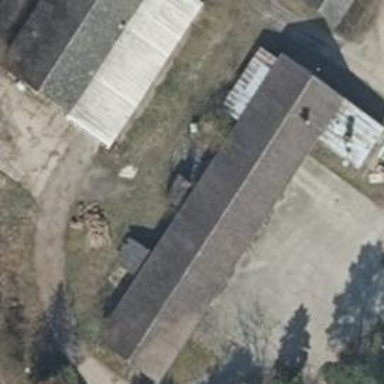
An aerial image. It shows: Farm auxiliary building with flat grey roof.